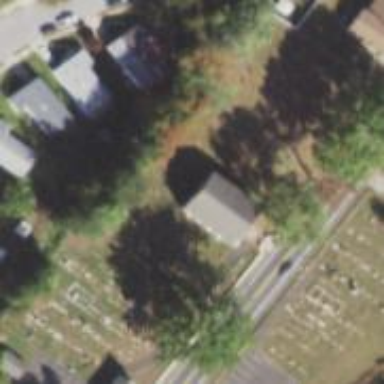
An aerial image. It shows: Graveyard.